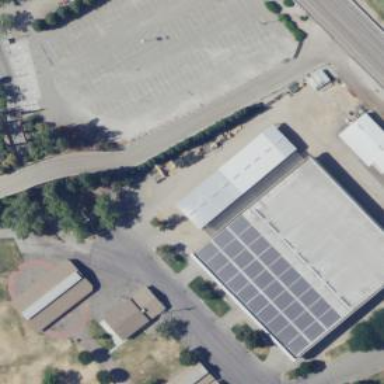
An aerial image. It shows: View of roof of building.